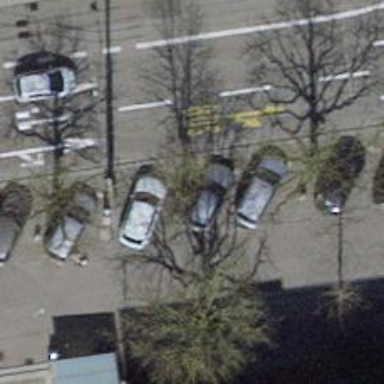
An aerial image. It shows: Avenue of trees.